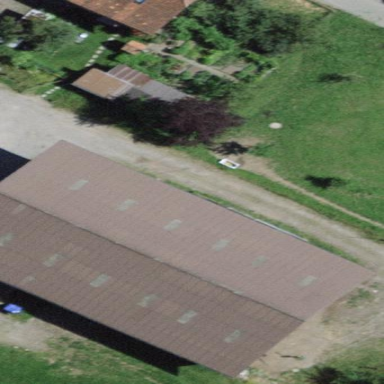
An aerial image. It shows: Barn.